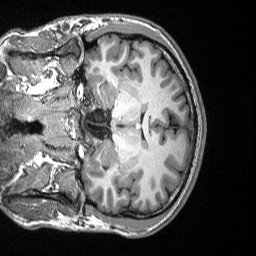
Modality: T1w
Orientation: coronal
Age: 23
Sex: male